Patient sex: M
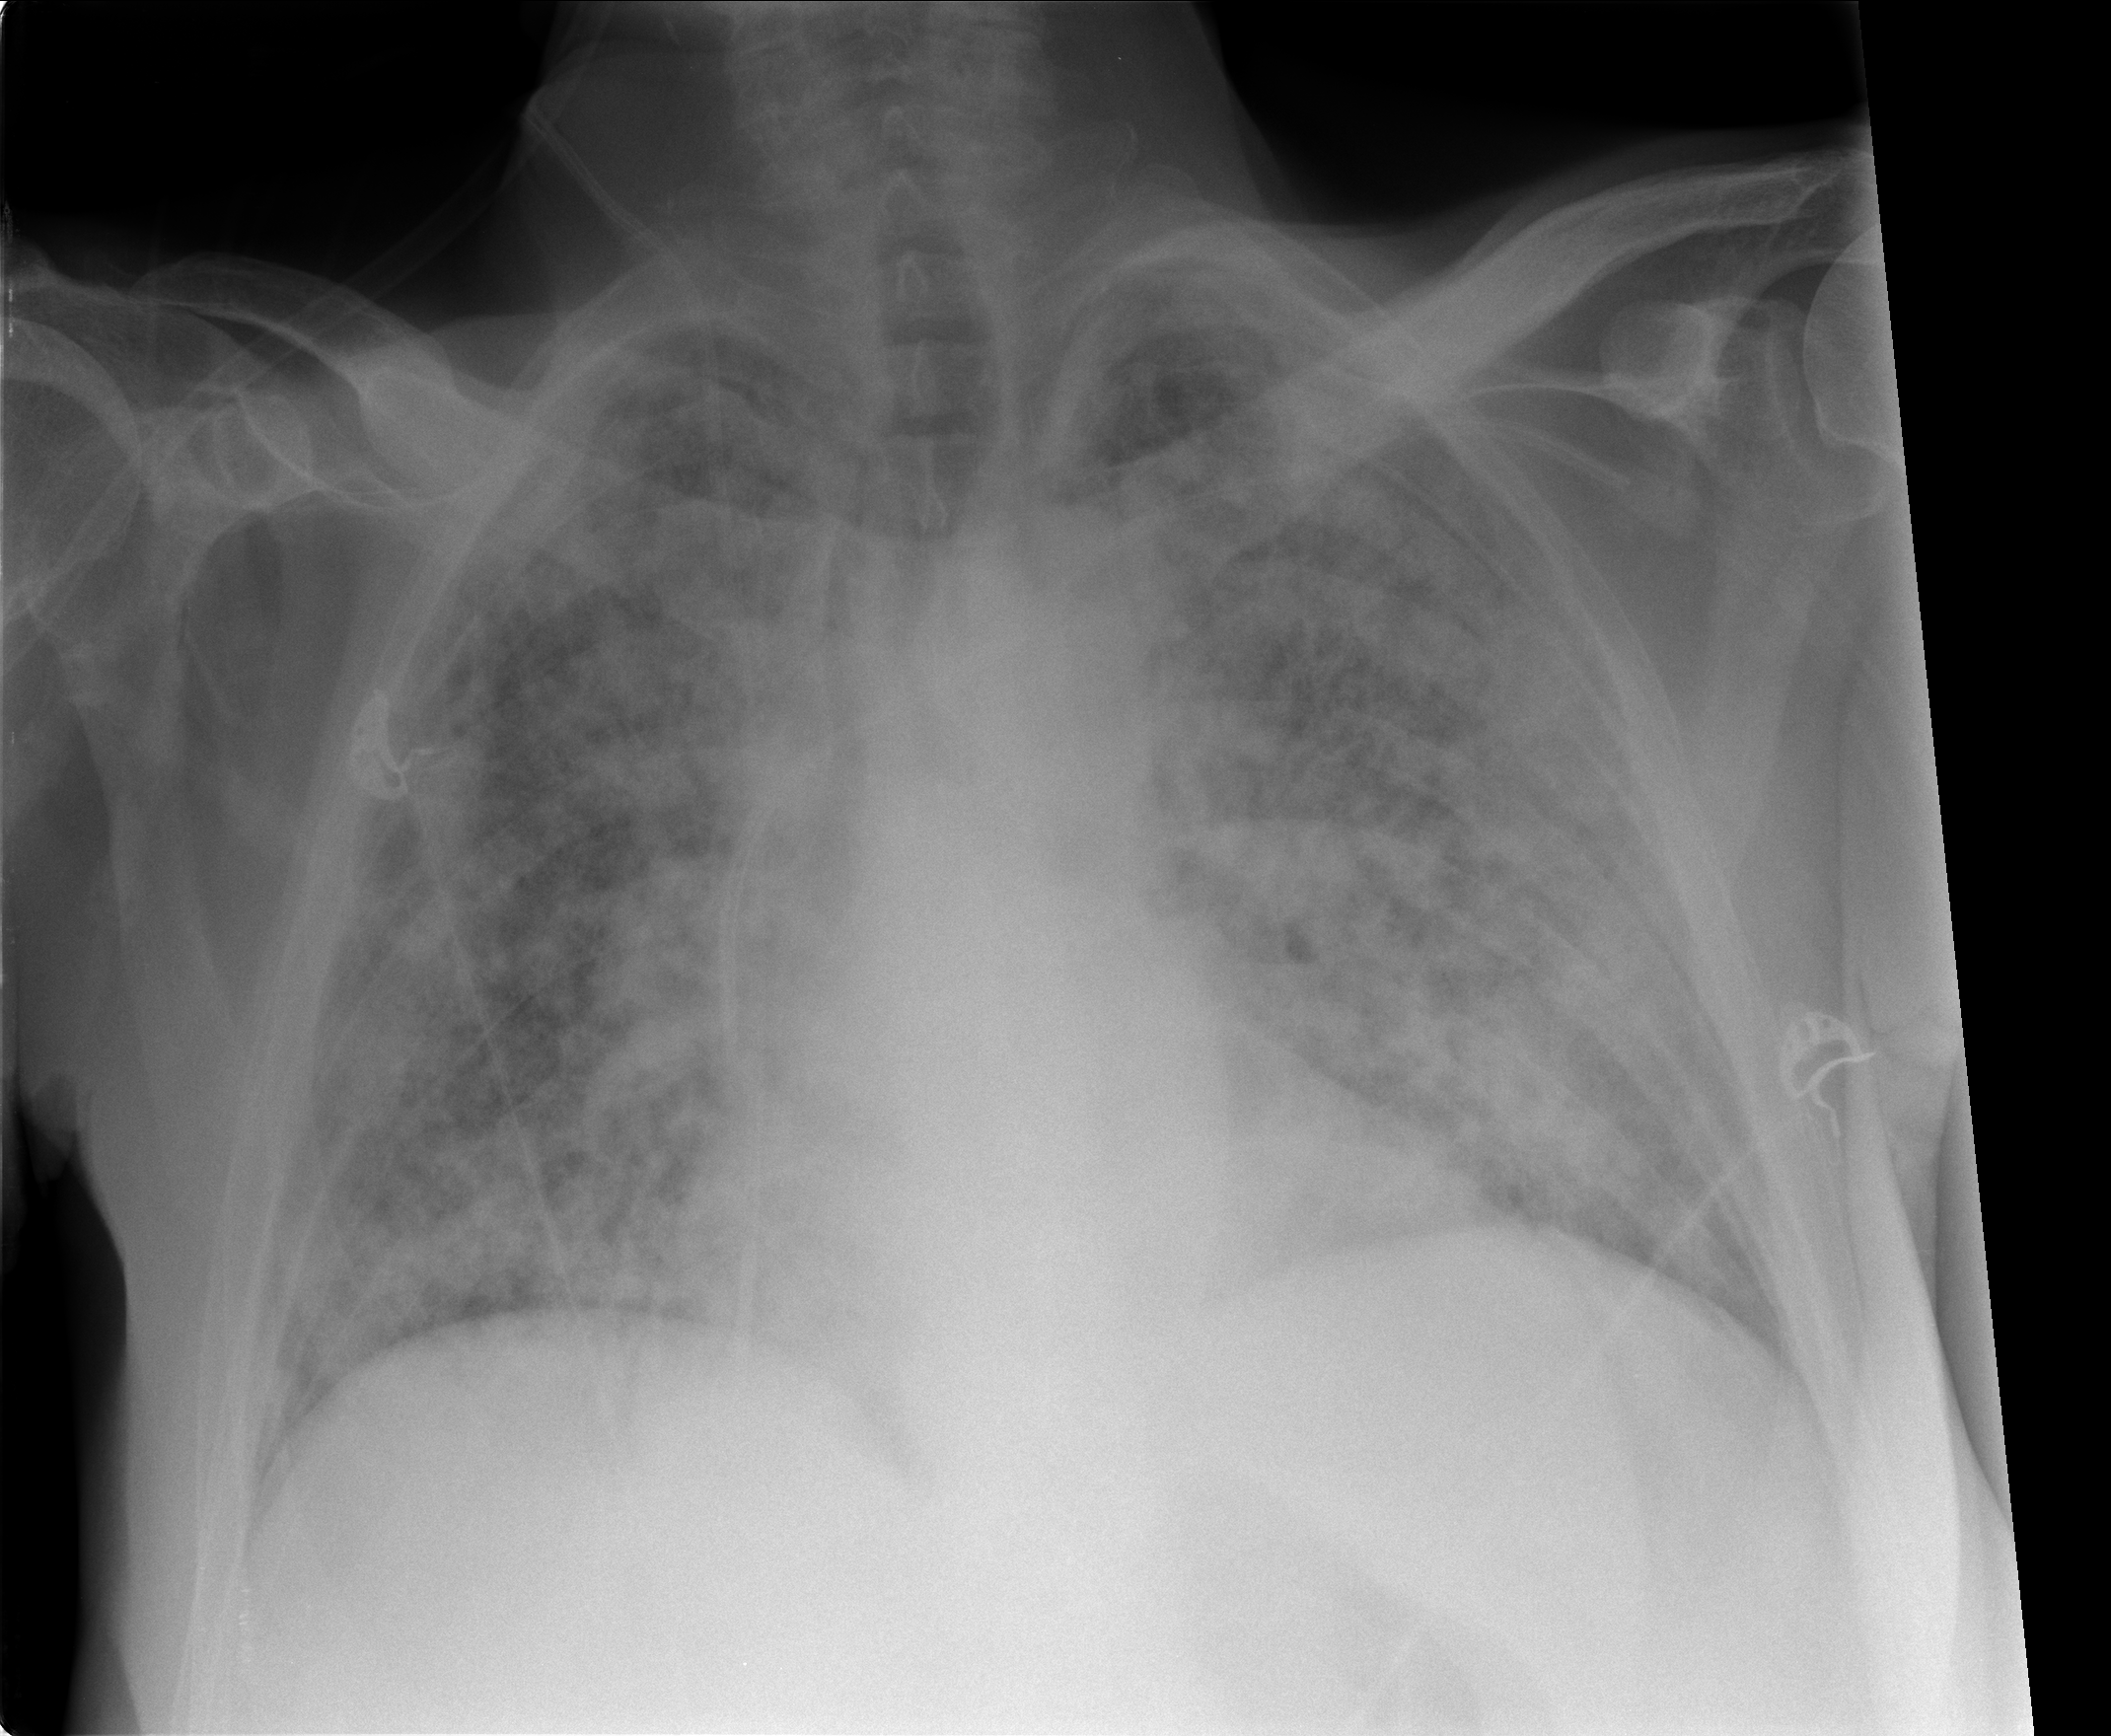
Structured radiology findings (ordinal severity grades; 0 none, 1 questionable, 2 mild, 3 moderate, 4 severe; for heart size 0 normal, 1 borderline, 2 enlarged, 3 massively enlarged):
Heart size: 0
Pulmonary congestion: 2
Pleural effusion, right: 0
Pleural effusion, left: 0
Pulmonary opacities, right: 4
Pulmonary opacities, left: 4
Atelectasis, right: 0
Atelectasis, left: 0